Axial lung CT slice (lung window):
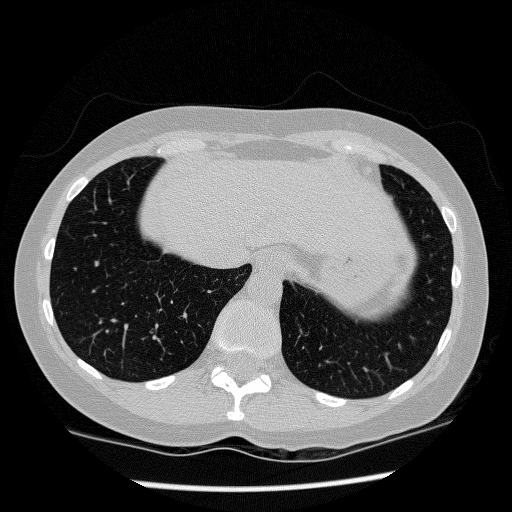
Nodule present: no